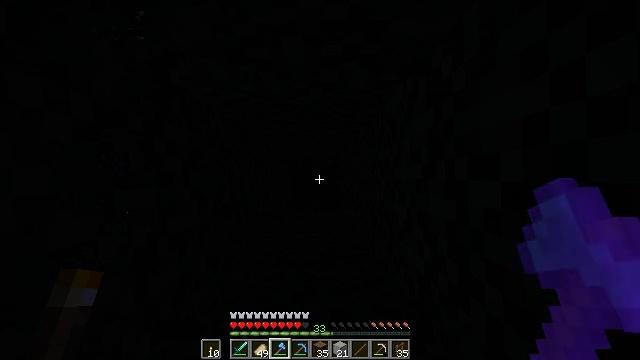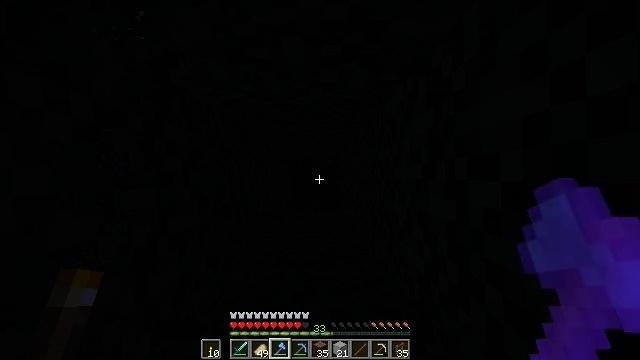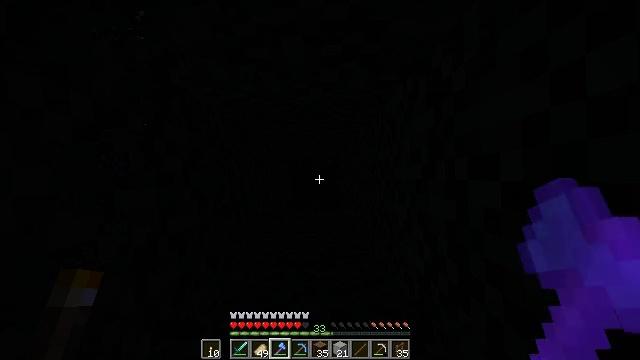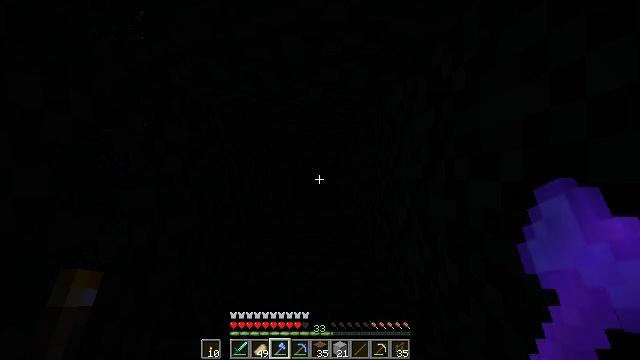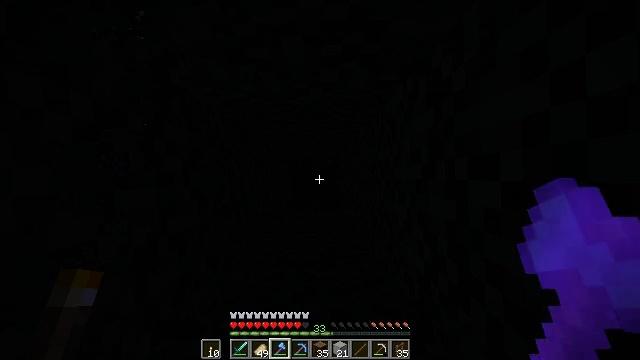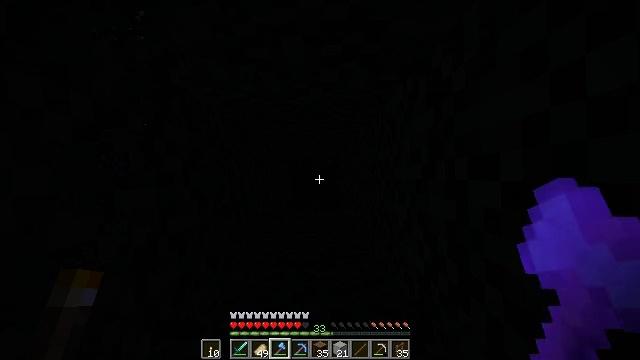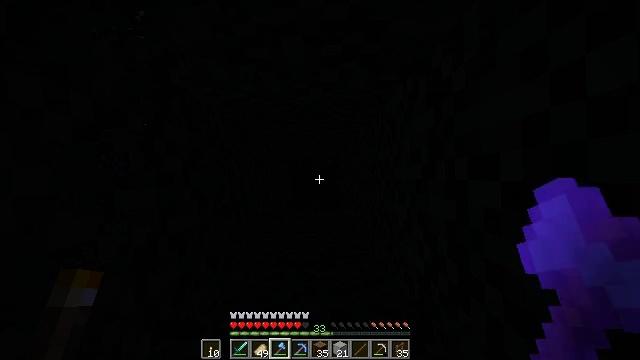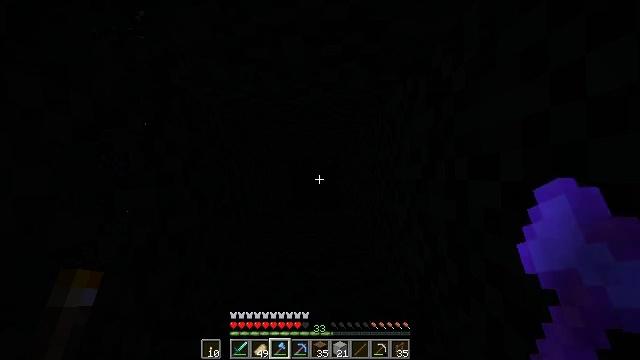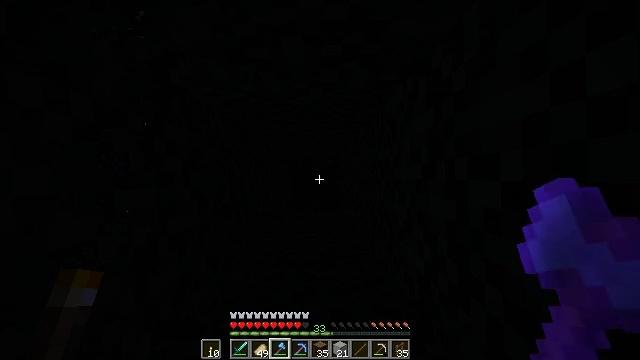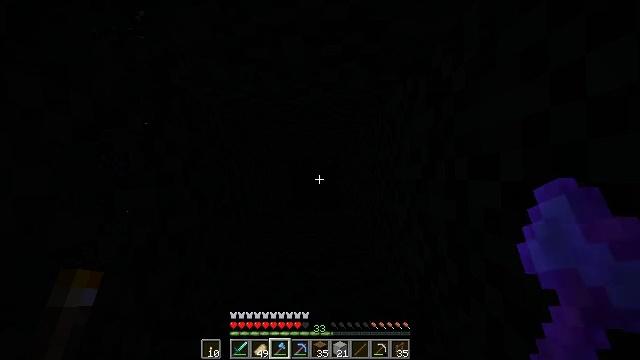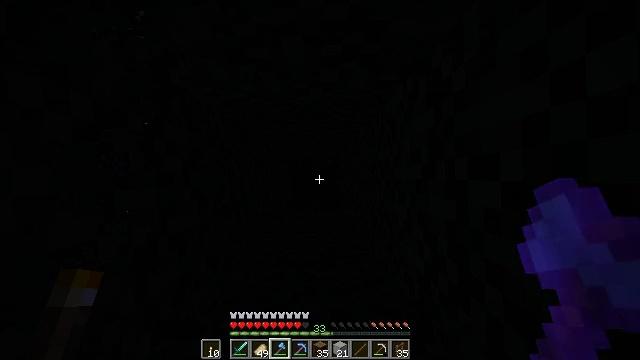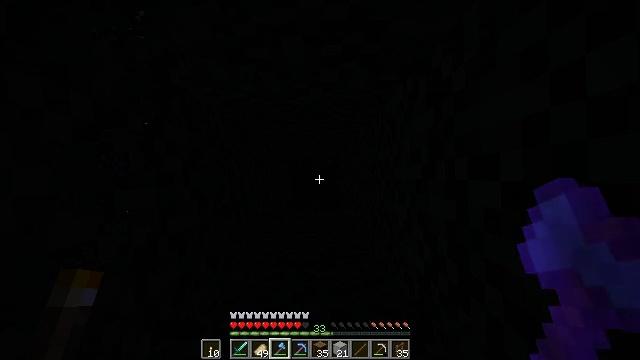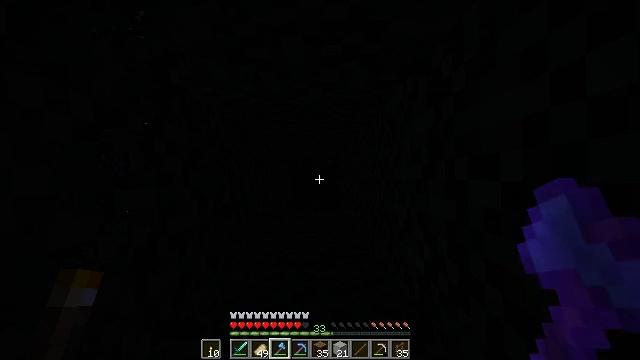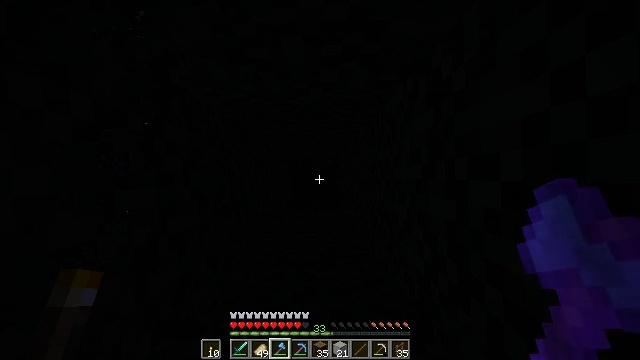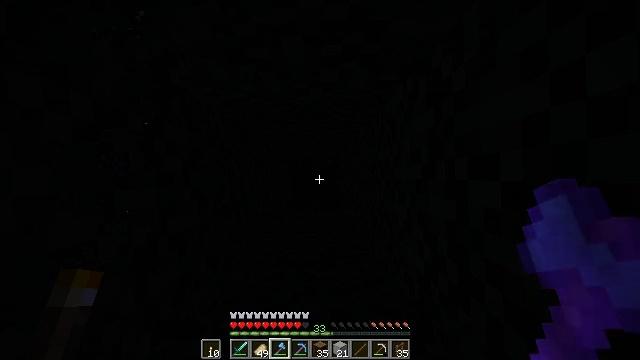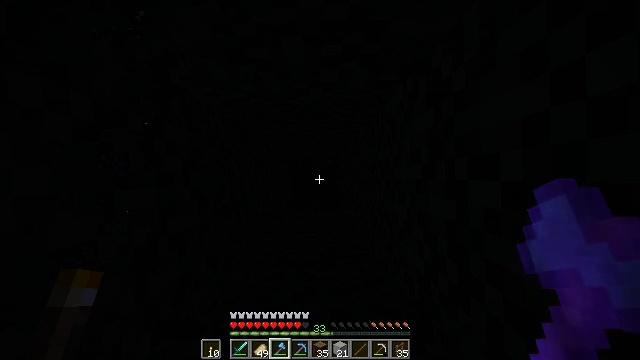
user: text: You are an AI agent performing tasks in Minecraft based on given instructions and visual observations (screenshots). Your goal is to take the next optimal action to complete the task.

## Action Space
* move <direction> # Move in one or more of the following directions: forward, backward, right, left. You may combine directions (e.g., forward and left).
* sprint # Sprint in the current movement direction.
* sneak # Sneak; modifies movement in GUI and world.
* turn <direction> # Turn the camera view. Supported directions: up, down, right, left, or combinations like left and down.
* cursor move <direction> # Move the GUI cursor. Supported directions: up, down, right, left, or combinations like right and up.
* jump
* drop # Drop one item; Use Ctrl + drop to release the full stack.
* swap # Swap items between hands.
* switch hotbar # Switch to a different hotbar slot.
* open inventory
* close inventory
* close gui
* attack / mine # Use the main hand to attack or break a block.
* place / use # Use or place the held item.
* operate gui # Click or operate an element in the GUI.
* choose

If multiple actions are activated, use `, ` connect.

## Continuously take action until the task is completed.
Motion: motion action
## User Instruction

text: Mine the brown bed to pick it up.
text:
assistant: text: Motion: no_op
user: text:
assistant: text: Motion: no_op
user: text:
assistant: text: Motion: no_op
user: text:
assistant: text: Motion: no_op
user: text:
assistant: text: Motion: no_op
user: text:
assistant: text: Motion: no_op
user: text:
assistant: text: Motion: no_op
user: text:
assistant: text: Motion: no_op
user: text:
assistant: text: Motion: no_op
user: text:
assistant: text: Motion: no_op
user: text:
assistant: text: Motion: no_op
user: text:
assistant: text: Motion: no_op
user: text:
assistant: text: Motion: no_op
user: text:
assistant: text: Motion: no_op
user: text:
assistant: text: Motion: no_op
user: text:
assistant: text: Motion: no_op
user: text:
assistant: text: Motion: no_op
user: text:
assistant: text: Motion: no_op
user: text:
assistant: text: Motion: no_op
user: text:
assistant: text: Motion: no_op
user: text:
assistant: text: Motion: no_op
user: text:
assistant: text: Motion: no_op
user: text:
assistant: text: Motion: no_op
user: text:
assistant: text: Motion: no_op
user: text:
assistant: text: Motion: no_op
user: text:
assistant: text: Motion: no_op
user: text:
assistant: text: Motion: no_op
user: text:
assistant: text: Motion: no_op
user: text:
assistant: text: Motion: no_op
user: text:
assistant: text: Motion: no_op